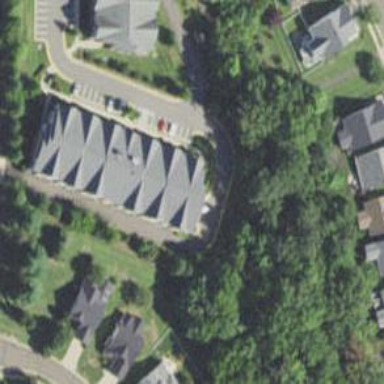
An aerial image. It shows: Residential building.